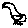
Label: bird